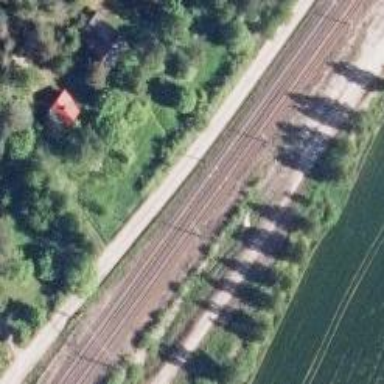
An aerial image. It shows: Railway signal supported by catenary mast.